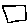
Label: square